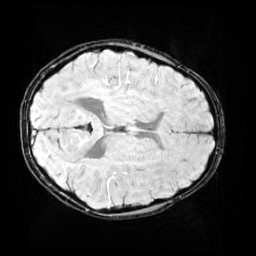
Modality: SWI
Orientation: axial
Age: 12
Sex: female
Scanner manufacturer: siemens
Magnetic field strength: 3 T
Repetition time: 0.027 s
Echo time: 0.02 s